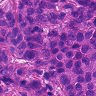
Metastatic tissue present: yes